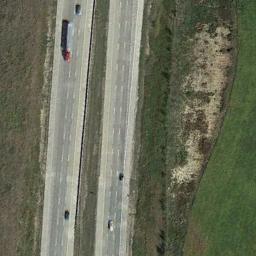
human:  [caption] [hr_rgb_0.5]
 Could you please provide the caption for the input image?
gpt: There are large green lawns around the freeway and there are several cars on the freeway .

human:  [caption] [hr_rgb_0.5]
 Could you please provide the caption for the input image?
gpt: The freeway is between the bare land and grass .

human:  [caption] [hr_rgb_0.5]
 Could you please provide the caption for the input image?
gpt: There is a green belt between the two highways .

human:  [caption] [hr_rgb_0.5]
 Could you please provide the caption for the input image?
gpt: A straight freeway goes through the lawn and some cars are driving on the freeway .

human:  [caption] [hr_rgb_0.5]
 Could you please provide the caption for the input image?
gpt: There are green lawns beside the freeway .